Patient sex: M
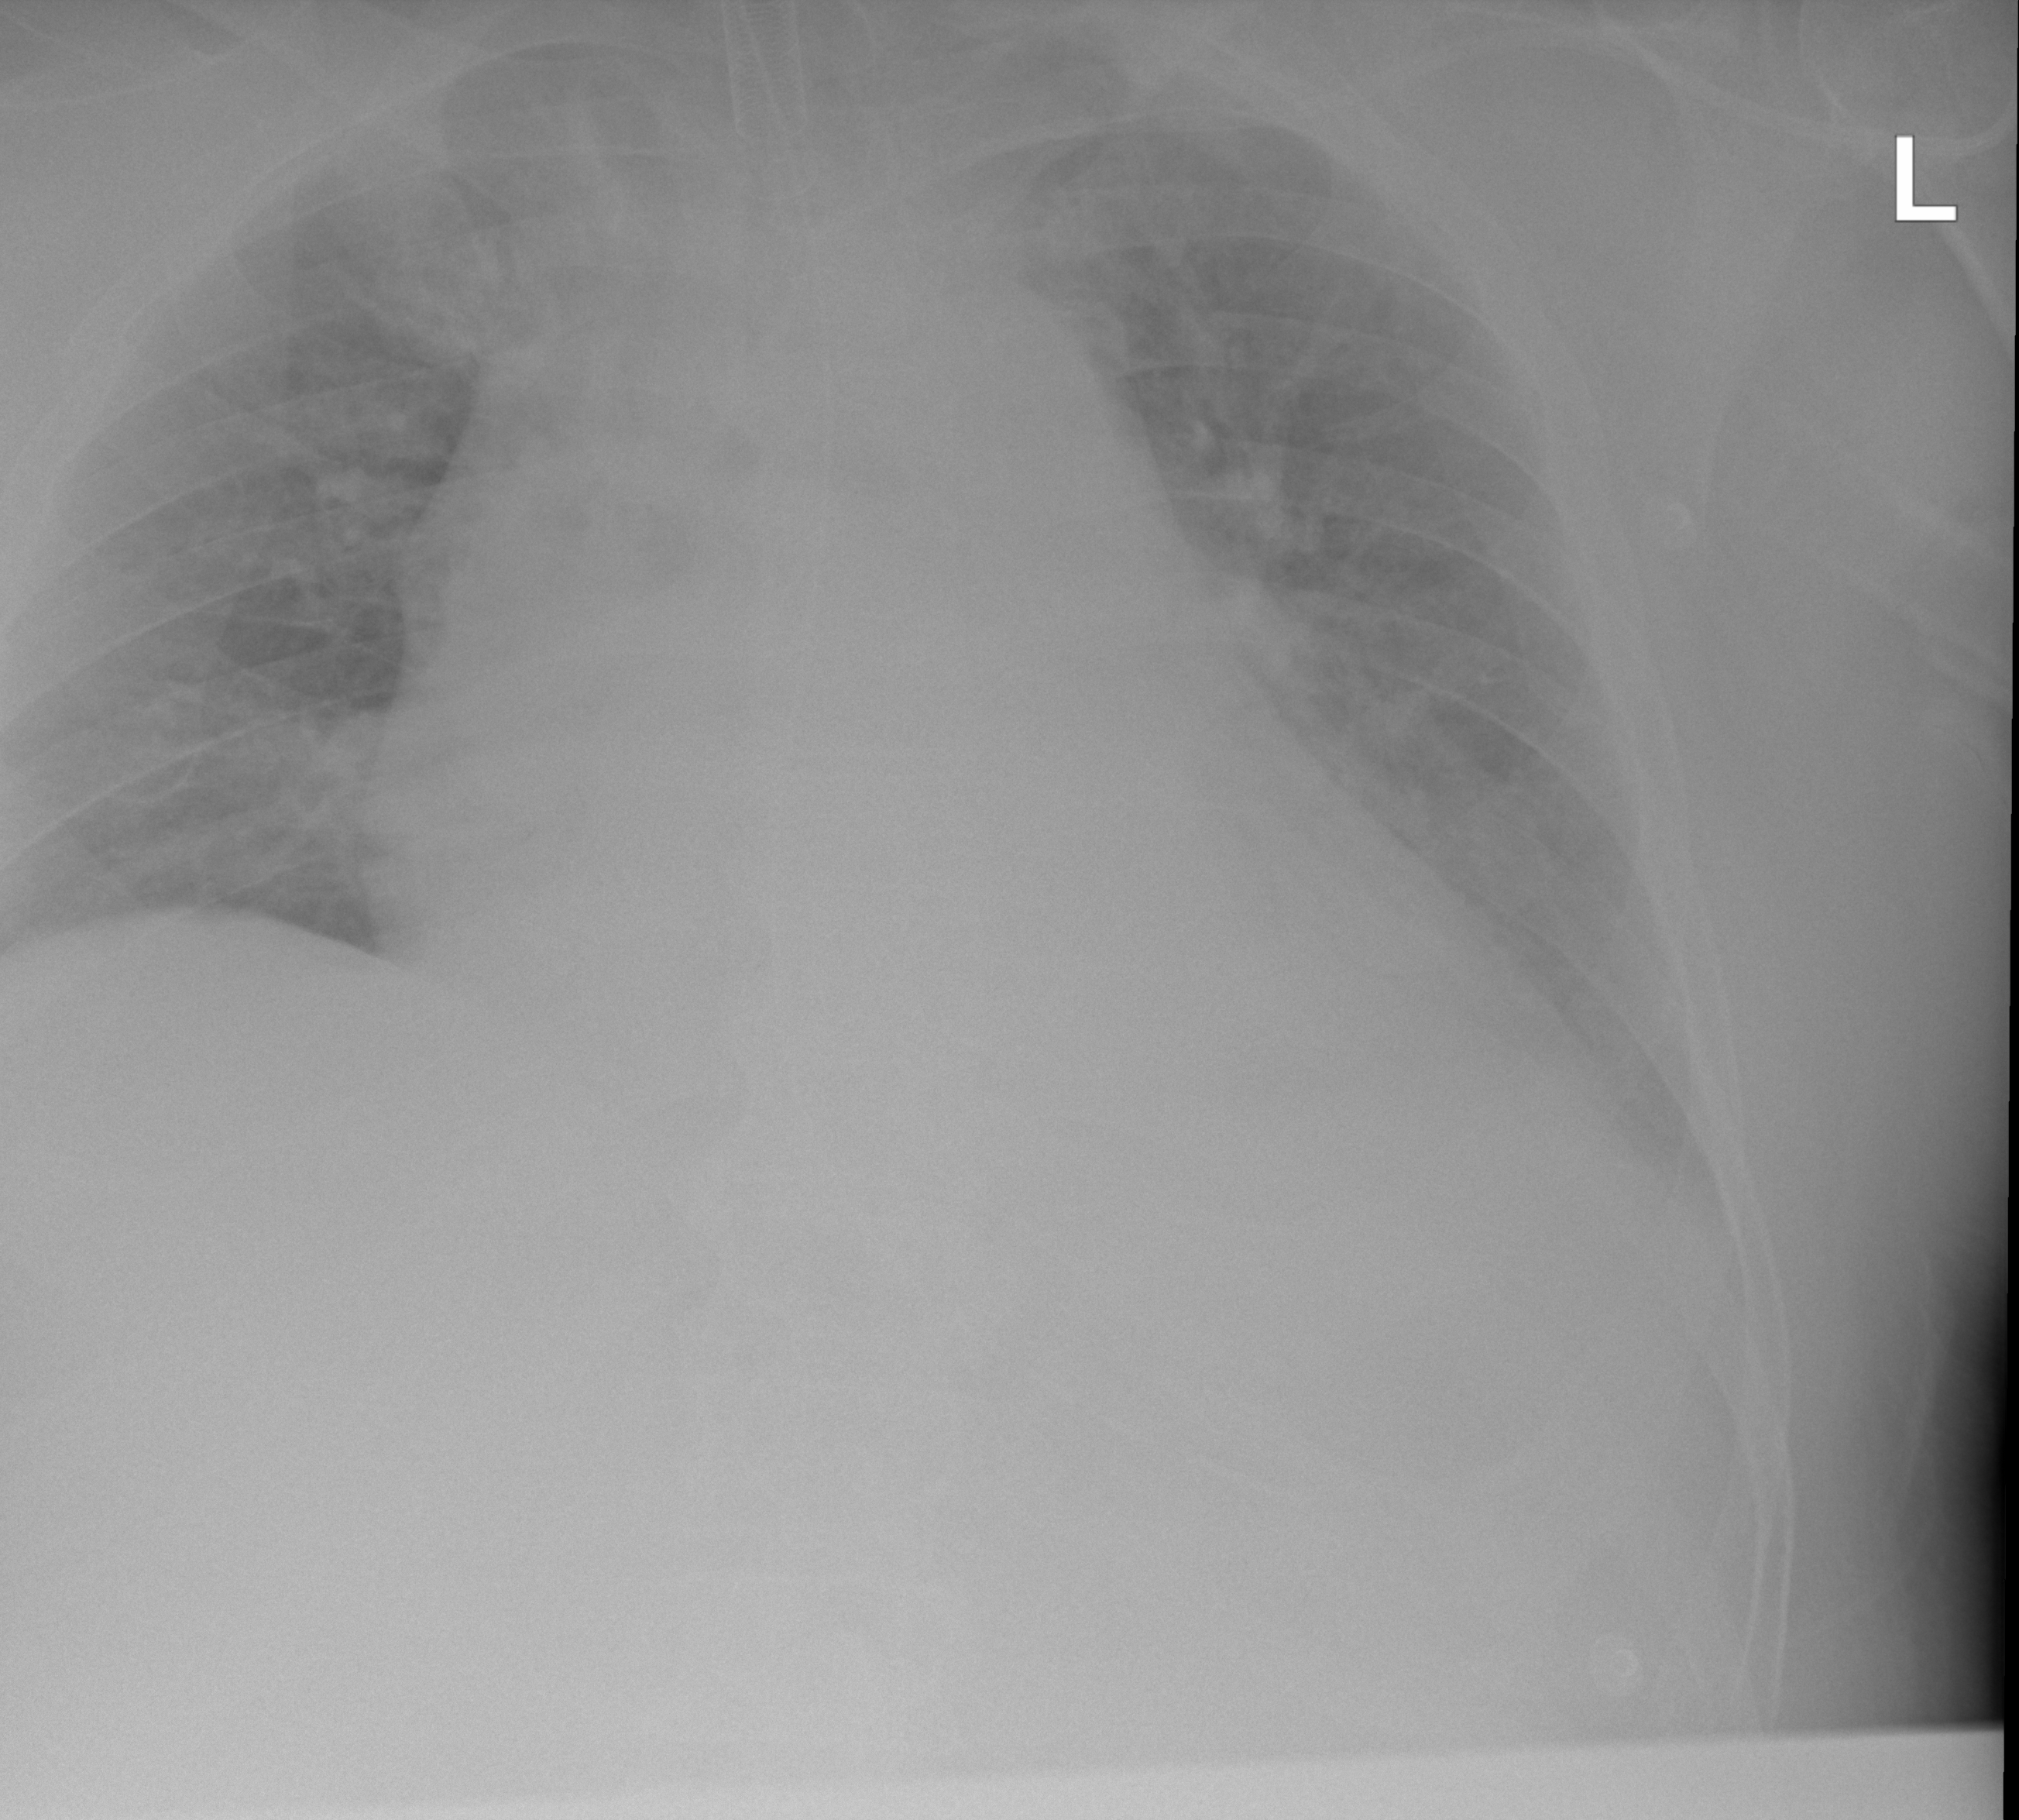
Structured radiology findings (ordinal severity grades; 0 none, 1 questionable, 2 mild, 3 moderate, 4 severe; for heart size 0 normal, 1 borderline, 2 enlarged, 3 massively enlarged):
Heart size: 3
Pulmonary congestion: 2
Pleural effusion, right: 0
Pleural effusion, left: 2
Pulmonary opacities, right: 1
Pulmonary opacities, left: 1
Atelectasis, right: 2
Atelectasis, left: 2